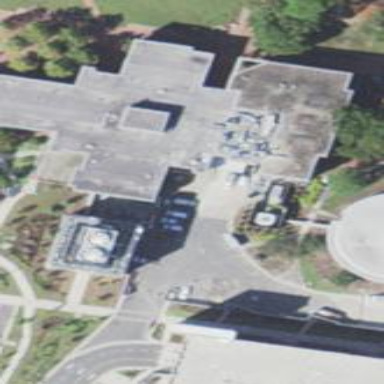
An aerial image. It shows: University building.